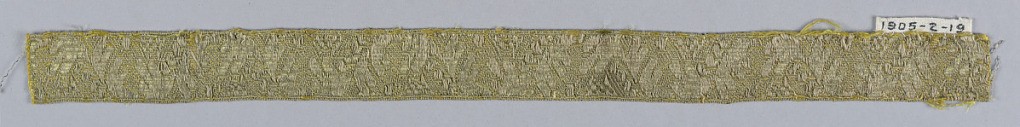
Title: Trimming
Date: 16th century
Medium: silk Technique: woven
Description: Design of pointed leaves placed alternately up and down.